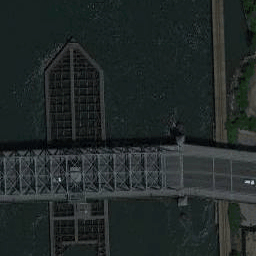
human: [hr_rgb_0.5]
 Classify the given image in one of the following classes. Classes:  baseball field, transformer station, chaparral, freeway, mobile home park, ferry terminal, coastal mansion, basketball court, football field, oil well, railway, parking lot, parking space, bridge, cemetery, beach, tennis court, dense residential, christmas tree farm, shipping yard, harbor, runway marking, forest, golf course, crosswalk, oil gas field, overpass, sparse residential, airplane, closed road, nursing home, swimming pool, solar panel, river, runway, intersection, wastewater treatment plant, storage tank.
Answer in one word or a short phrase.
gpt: bridge